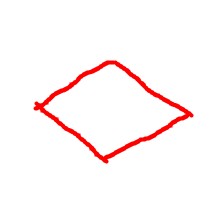
Shape: rhombus